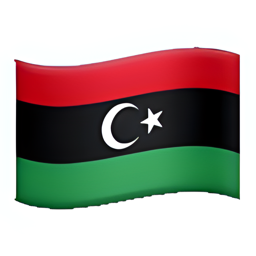
Name: flag for libya
Emoji: 🇱🇾
Group: Flags
Sub-group: country-flag